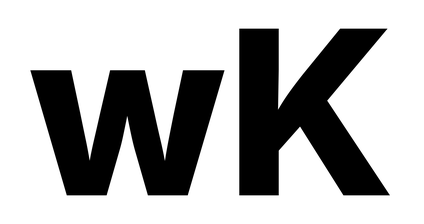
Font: Inter_ExtraBold